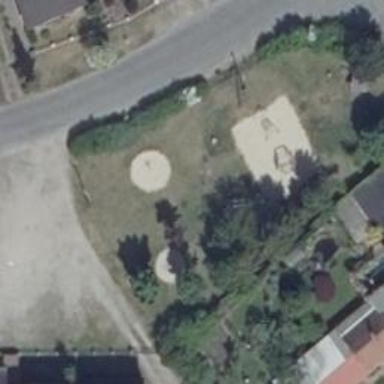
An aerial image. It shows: Playground area for leisure activities on the land.